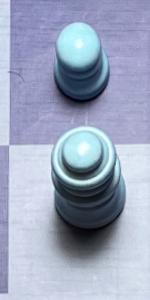
Label: Queen_White